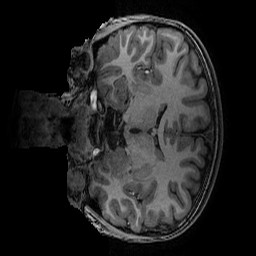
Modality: T1w
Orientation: coronal
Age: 12
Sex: male
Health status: ill
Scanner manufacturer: ge
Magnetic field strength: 3 T
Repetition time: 0.007664 s
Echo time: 0.00342 s